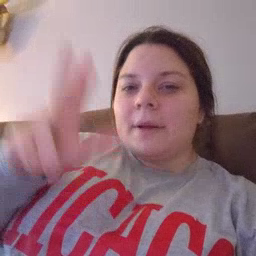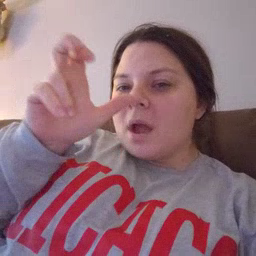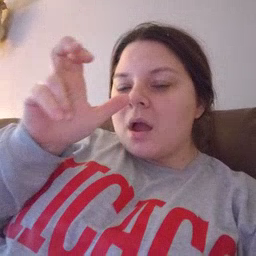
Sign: bug